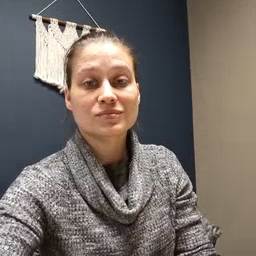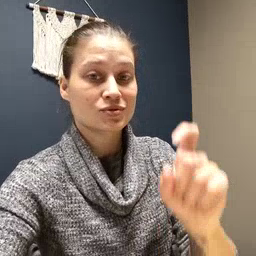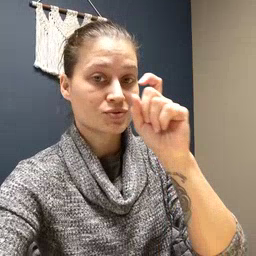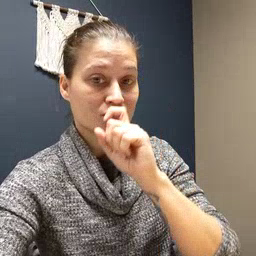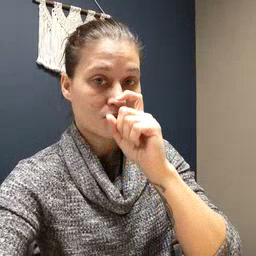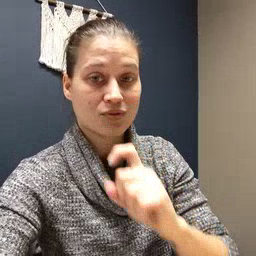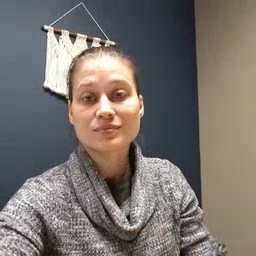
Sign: doll